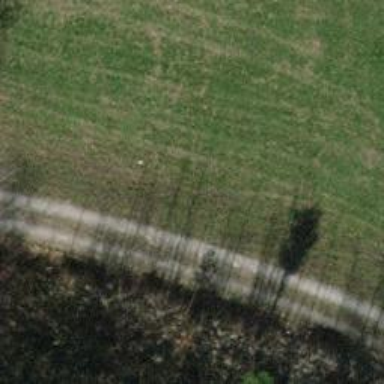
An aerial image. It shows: Gravel track with grade 2 tracktype.